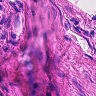
Metastatic tissue present: no